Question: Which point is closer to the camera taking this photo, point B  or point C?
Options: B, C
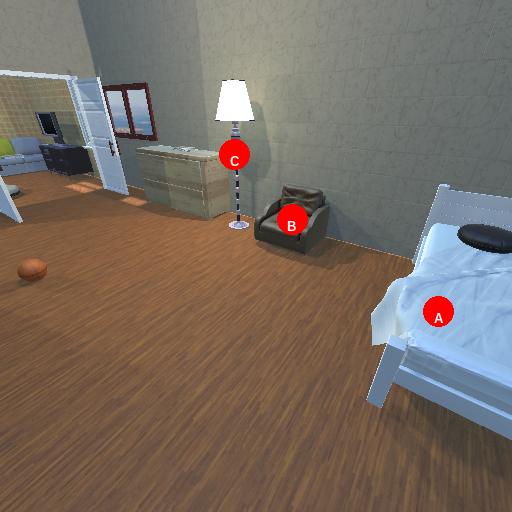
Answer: B